Interaction volume radius: 5 \u00c5
Interaction volume height: 40 \u00c5
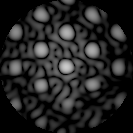
Disorder parameter: 0.1889